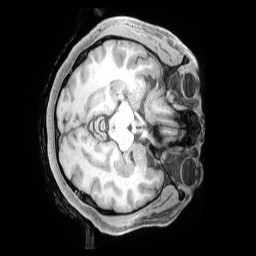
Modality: T1w
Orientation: axial
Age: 32
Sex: female
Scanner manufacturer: siemens
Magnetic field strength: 3 T
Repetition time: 2 s
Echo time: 0.00211 s